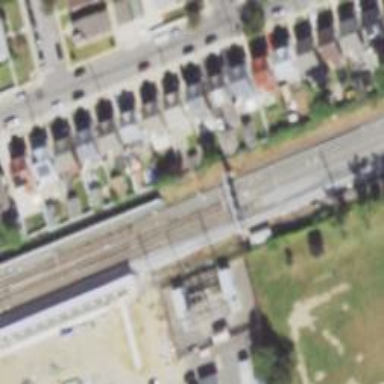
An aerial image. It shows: Electrified railway line.